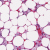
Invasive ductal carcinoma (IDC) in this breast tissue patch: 0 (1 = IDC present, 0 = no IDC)